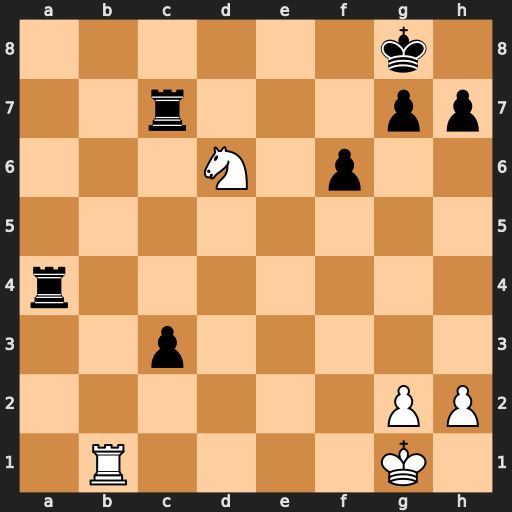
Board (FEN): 6k1/2r3pp/3N1p2/8/r7/2p5/6PP/1R4K1
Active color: w
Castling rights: -
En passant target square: -
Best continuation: Rb8+ Rc8 Rxc8#